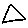
Label: triangle